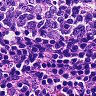
Metastatic tissue present: no